Field crop: maize
Growth stage: 2
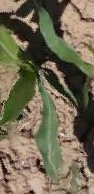
Species: maize